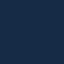
Land use / land cover class: SeaLake